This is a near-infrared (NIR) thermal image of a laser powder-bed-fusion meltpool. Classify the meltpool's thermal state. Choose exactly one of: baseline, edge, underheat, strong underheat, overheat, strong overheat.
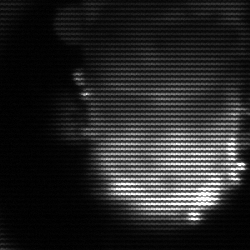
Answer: baseline